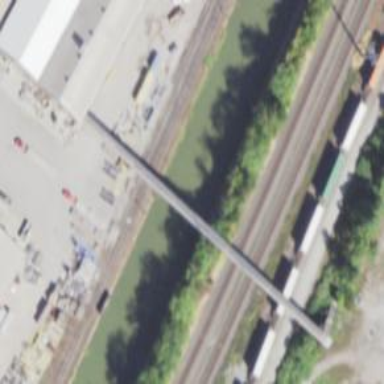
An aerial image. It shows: Railway yard used for servicing trains.